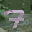
Label: 7